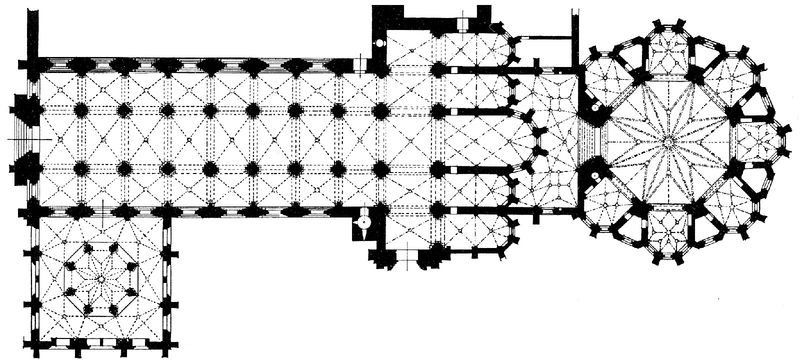
Titel: Kloster und Klosterkirche Santa Maria da Vitória in Batalha
Standort:  ()
Schlagwörter: fenster, säulen, zeichnung, karo, kirche, kuppel, stufen, tor, bögen, gewölbe, altar, kreuzrippen, pforte, dreischiffig, apsis, kapelle, basilika, grundriss, nischen, apsiden, kapellen, sternförmig, gebundenes system, sakristei, bodenmosaik, kapellenkranz, apside, kranzkapellen, sakralbbau